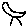
Label: bird